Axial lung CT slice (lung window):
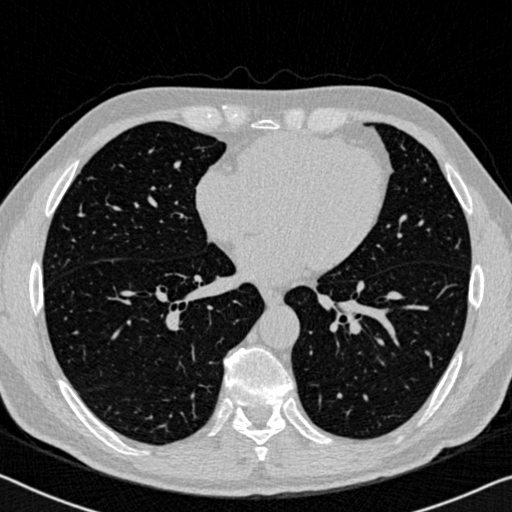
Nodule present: no